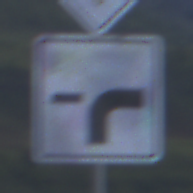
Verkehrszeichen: VerlaufVorfahrtsstrasse9
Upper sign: Vorfahrtsstrasse
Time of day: SunriseSunset
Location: Outdoor (Nature)
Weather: PartlyCloudy
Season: NotSpecified
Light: Natural